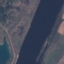
Label: River